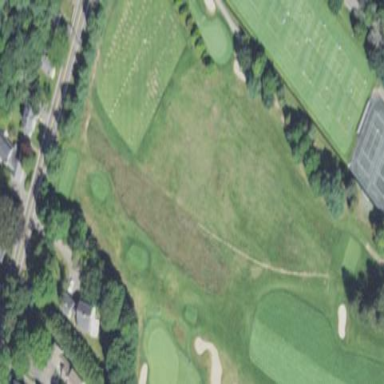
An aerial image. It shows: Area with grass used as rough in golf course.